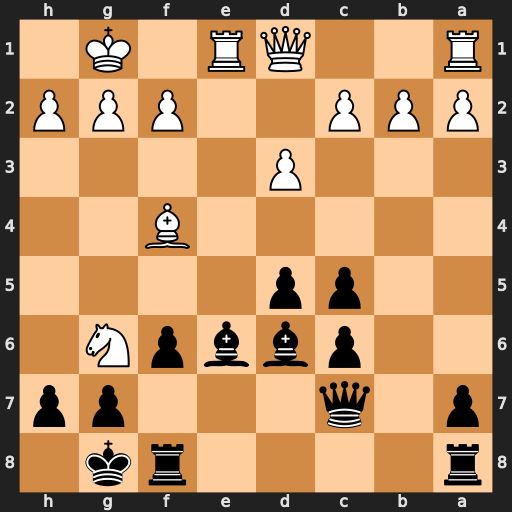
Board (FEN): r4rk1/p1q3pp/2pbbpN1/2pp4/5B2/3P4/PPP2PPP/R2QR1K1
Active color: b
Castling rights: -
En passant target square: -
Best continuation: hxg6 Bxd6 Qxd6